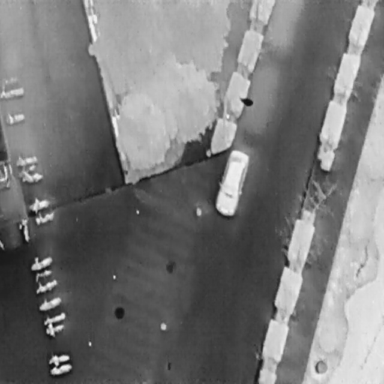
There are 19 objects shown in the infrared image, including 17 Bicycles, a Person, and a Car.